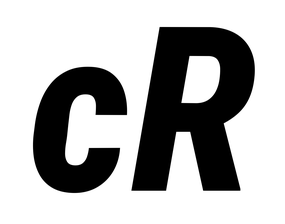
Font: Roboto-Italic_Condensed_ExtraBold_Italic